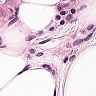
Metastatic tissue present: yes